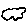
Label: cloud